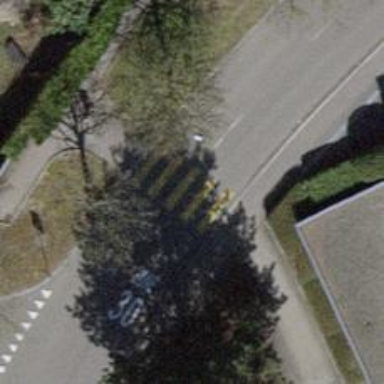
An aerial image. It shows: Marked crossing with zebra stripes on the road.